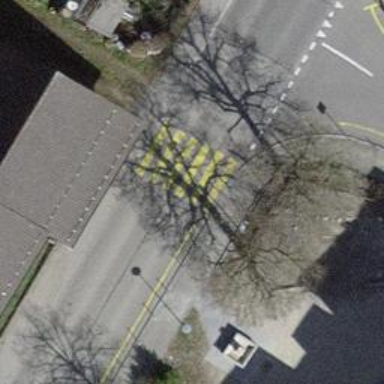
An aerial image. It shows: Uncontrolled zebra crossing with zebra markings.